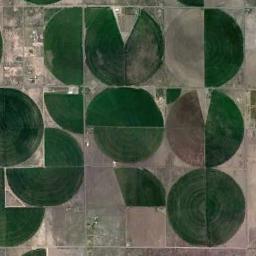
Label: circular_farmland